Chest X-ray. View position: PA
Patient age: 41
Patient sex: F
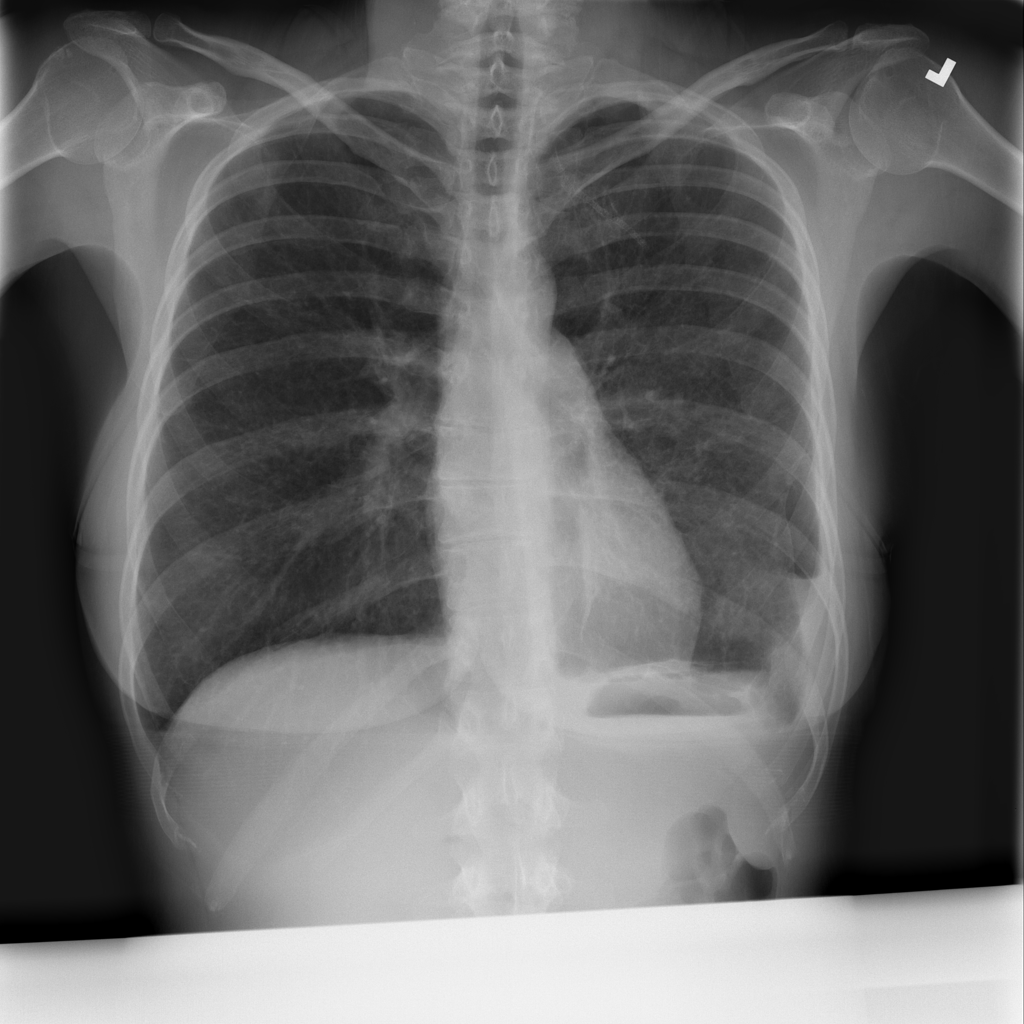
Finding: Pneumothorax